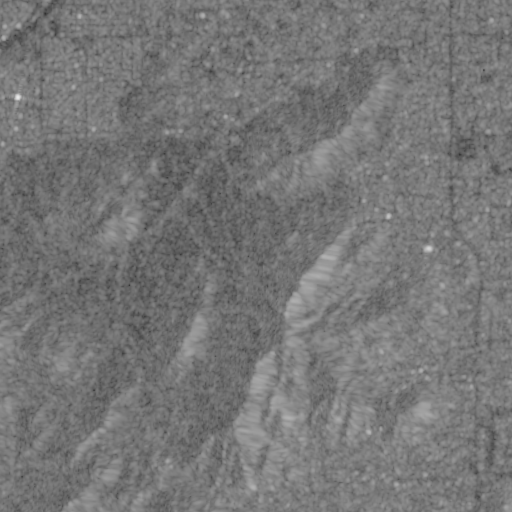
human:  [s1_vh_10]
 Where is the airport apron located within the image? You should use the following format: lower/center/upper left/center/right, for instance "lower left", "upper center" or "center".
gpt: The airport apron is located in the lower left of the image.
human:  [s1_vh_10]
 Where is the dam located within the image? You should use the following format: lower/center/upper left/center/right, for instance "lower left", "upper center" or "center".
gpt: The dam is located in the upper left of the image.
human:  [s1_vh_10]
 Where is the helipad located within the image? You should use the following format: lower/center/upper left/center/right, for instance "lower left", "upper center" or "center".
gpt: The helipad is located in the lower left of the image.
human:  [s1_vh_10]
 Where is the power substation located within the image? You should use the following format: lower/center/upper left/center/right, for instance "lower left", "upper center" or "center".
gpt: The power substation is located in the upper right of the image.
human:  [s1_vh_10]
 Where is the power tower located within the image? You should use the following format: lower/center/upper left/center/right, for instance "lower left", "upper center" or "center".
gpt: The power tower is located in the upper right of the image.
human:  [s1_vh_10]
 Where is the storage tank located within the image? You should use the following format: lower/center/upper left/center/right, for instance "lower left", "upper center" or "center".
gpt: The storage tank is located in the lower left of the image.
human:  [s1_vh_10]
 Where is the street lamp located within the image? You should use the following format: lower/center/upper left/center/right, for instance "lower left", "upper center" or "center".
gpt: The street lamp is located in the upper left of the image.
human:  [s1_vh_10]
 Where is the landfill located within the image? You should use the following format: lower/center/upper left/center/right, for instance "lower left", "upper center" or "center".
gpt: There is no landfill in the image.

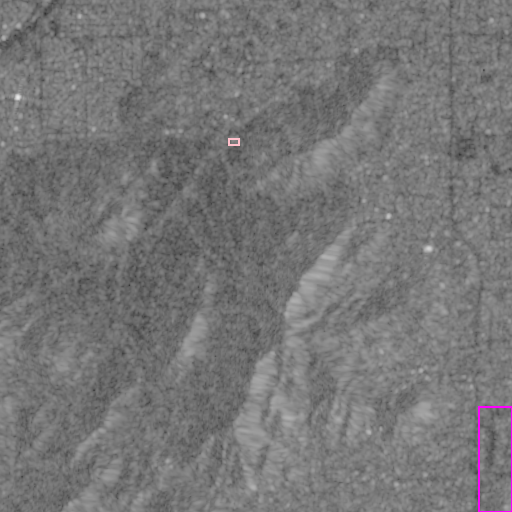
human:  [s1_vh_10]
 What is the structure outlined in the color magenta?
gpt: The structure outlined in magenta is a park.
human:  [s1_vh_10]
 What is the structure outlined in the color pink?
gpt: The structure outlined in pink is a parking lot.
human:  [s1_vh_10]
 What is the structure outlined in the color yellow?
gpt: There is no yellow outline.